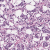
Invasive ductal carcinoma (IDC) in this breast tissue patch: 1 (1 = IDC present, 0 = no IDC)